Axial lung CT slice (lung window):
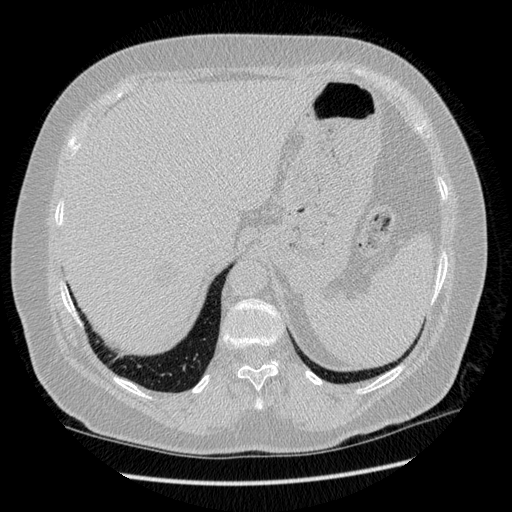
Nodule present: no